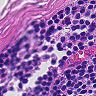
Metastatic tissue present: no